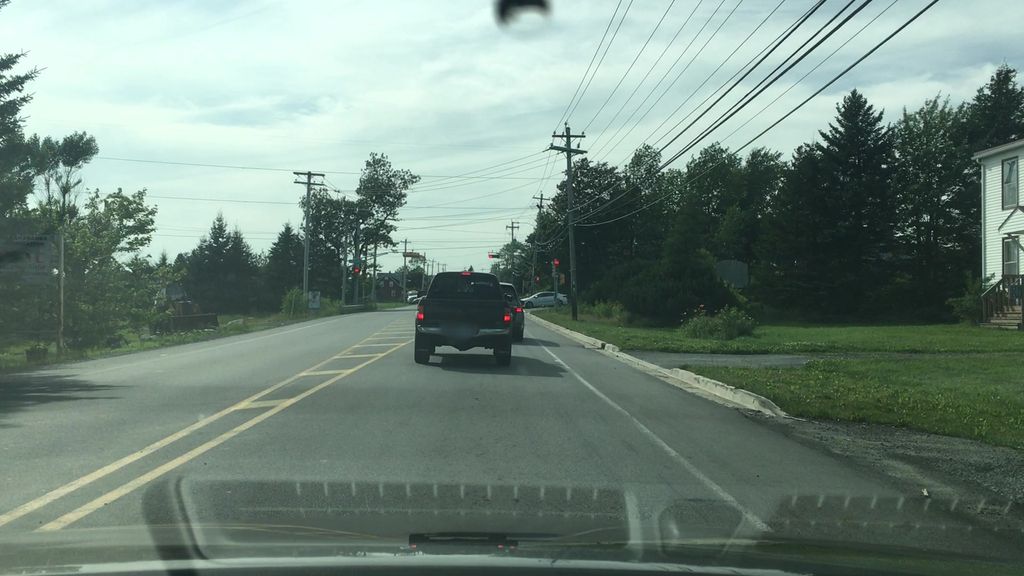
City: halifax